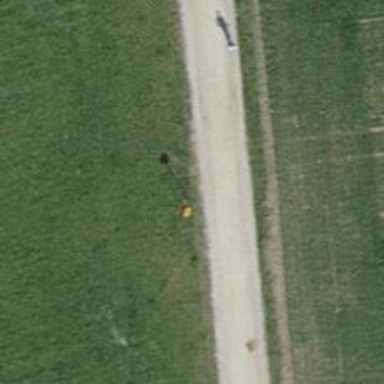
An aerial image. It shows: Pipeline marker.